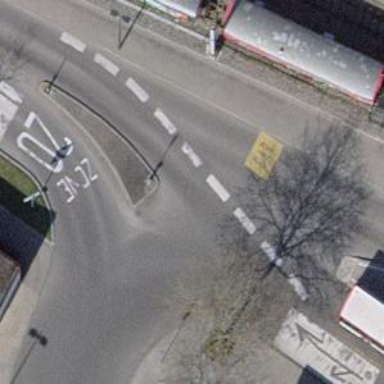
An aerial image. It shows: Asphalt road designated as living street.